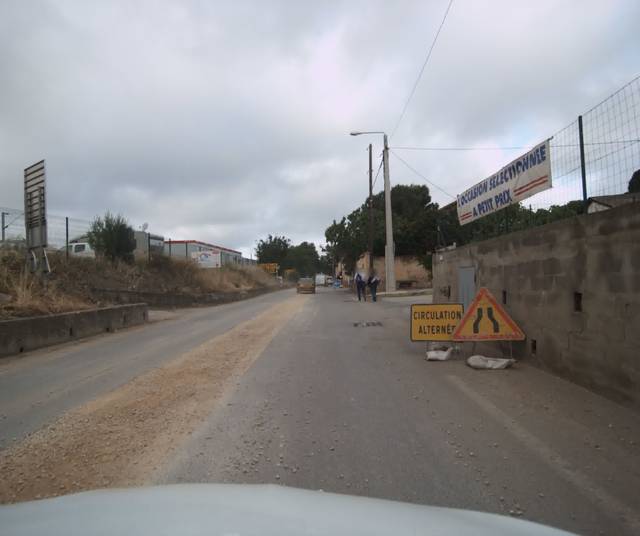
Region: France
Coordinates: 43.118, 5.877